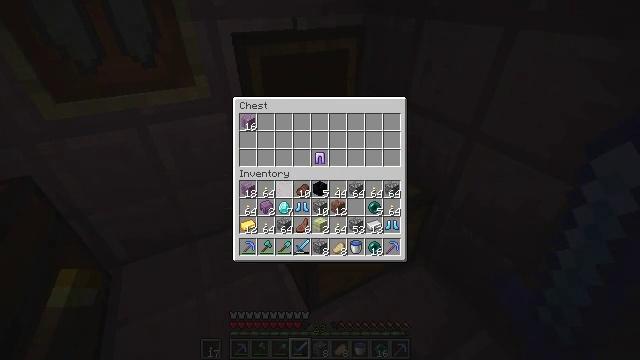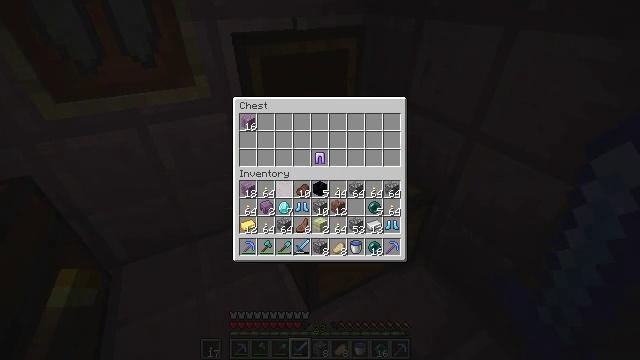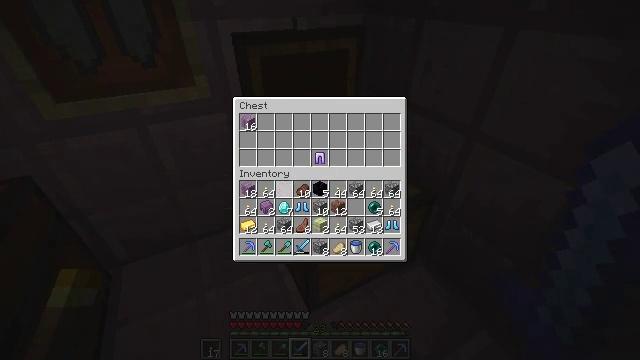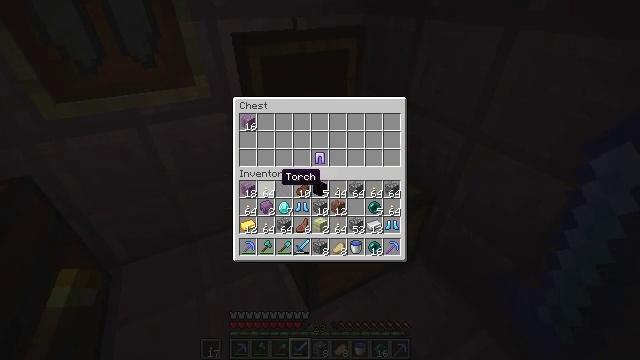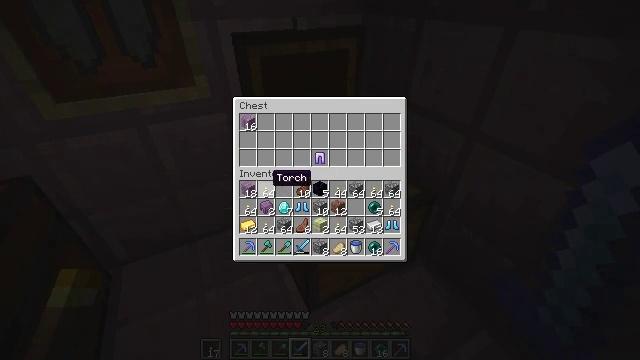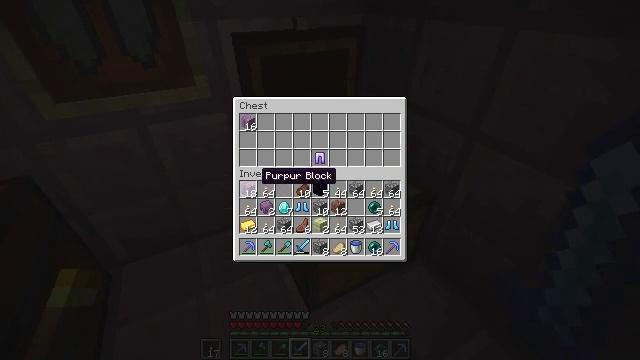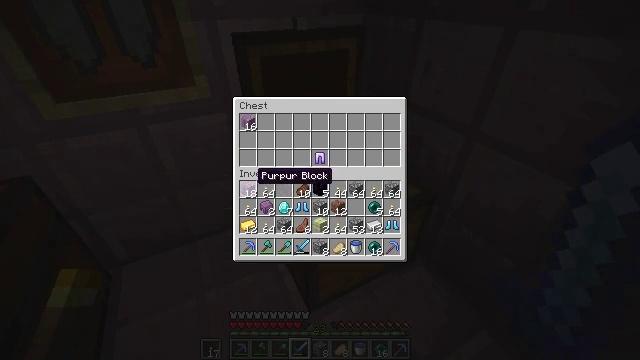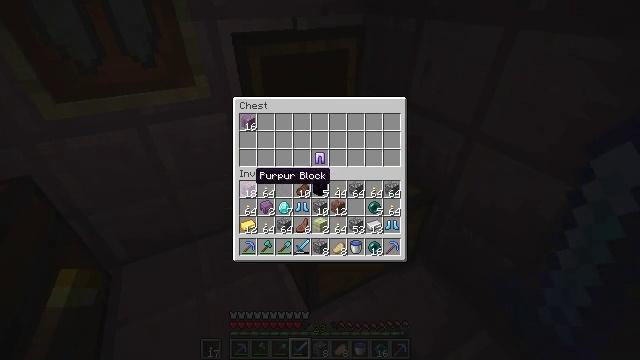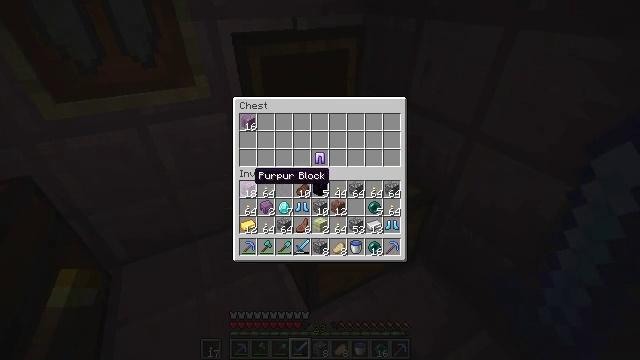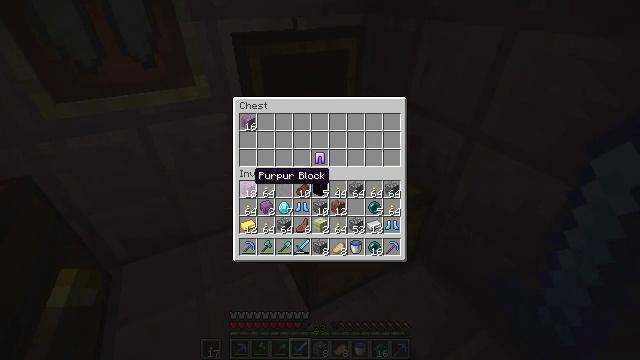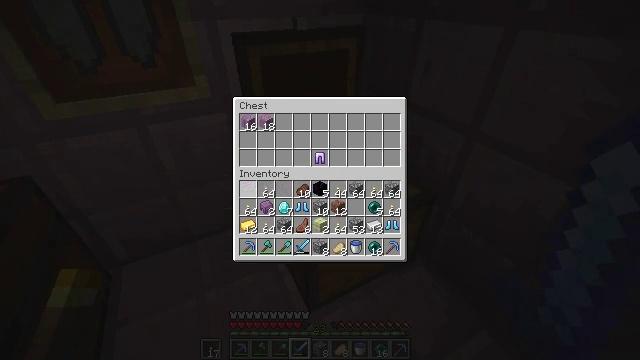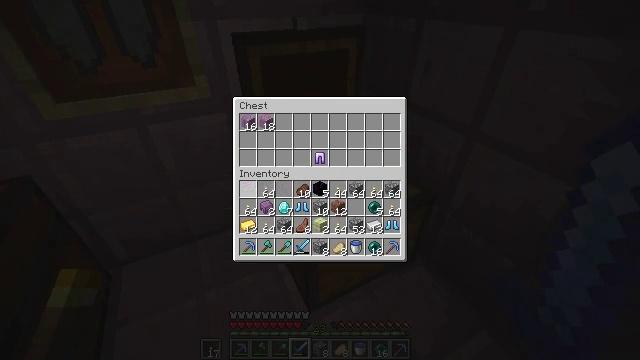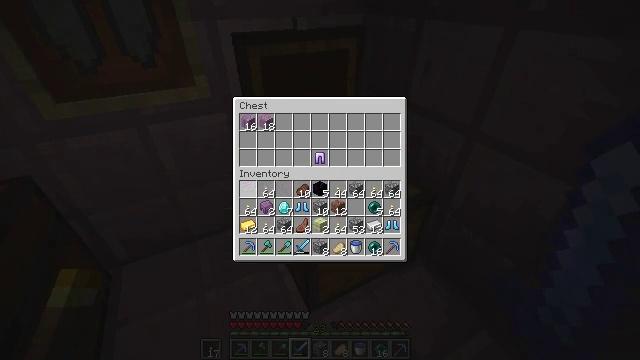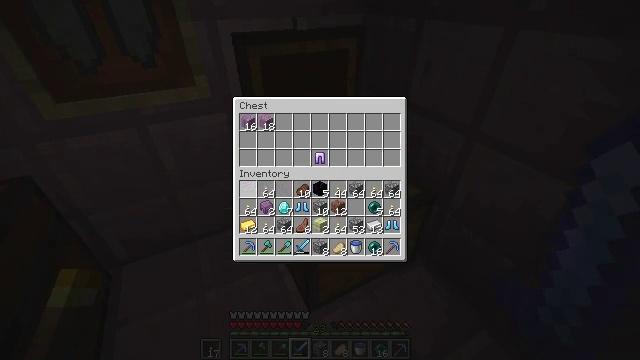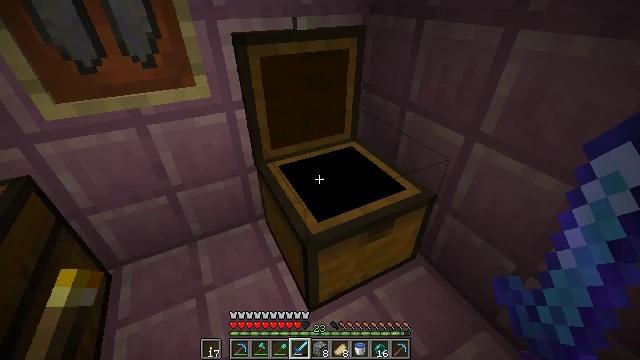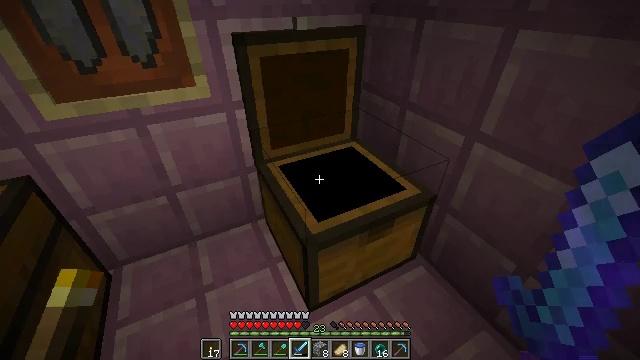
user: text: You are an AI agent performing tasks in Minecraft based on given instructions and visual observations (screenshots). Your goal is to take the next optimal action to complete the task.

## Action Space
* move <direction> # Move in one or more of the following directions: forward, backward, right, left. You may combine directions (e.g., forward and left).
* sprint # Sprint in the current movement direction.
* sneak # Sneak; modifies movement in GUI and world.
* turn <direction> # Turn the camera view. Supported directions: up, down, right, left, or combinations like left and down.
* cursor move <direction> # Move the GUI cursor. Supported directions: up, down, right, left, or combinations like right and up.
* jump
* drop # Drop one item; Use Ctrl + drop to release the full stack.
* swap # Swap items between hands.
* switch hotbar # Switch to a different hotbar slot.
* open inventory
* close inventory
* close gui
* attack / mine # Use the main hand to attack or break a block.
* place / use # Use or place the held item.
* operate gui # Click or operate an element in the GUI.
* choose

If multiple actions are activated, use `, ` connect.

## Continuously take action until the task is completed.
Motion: motion action
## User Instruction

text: Break the brewing stand to collect it.
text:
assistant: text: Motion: sneak, operate gui
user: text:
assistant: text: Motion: sneak, operate gui
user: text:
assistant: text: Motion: sneak
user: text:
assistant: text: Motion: sneak, cursor move left
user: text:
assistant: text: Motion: sneak, cursor move left
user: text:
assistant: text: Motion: sneak
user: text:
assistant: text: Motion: sneak
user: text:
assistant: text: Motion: sneak
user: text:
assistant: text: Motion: sneak
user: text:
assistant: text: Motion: sneak, operate gui
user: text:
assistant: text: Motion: sneak, operate gui
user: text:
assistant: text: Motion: sneak
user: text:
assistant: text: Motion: sneak
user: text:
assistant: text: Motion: sneak
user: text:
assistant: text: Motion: close gui
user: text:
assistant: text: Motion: no_op
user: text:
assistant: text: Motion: turn left
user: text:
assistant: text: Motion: turn left and up
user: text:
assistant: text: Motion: turn left and up
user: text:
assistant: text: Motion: turn left and up
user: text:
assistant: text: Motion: turn left
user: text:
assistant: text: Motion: no_op
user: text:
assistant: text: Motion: no_op
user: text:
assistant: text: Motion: move forward
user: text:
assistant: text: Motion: move forward
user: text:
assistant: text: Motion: move forward, turn left and down
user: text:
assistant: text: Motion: move forward, turn left and down, use / place
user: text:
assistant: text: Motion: use / place
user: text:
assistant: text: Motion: use / place
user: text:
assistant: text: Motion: turn down